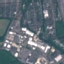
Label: Industrial